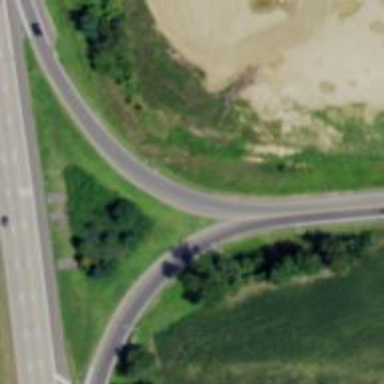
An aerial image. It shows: Motorway offramp.